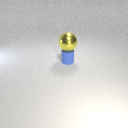
large yellow metal sphere above small blue rubber cylinder